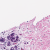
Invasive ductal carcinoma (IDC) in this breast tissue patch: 0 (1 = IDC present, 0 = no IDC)